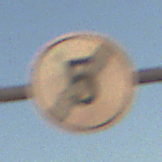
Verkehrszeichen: EndeGeschwindigkeit5
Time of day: SunriseSunset
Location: Outdoor (Nature)
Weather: Clear
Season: NotSpecified
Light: Natural